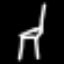
Label: chair